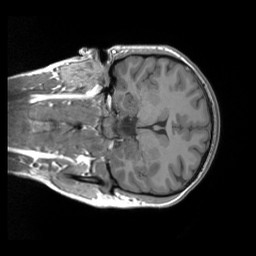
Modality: T1w
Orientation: coronal
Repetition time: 2 s
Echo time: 0.00252 s